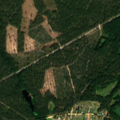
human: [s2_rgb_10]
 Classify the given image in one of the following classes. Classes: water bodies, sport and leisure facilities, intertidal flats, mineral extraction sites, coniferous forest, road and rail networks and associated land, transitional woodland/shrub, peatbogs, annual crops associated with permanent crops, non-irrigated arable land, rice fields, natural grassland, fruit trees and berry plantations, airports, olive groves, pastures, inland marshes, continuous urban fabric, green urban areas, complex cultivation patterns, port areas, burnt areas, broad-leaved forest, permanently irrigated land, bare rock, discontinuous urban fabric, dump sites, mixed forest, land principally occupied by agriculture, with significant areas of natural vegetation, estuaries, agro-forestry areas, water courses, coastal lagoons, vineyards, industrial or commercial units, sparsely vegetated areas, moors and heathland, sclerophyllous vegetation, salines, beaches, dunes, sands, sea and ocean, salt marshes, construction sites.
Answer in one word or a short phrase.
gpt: complex cultivation patterns, coniferous forest, mixed forest, transitional woodland/shrub